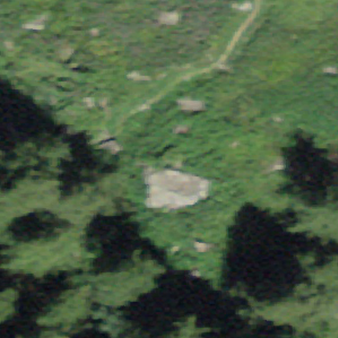
Label: bouldering_area